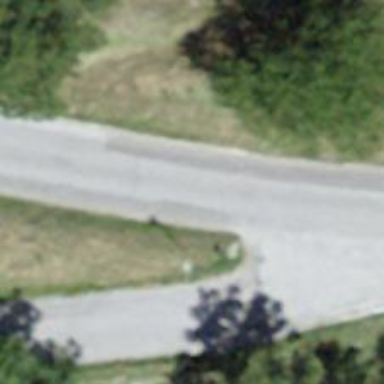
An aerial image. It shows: Unclassified road with asphalt surface.